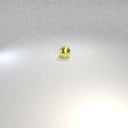
small yellow metal sphere